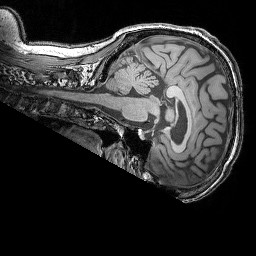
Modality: T1w
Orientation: sagittal
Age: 67
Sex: female
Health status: ill
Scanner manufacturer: siemens
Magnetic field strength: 3 T
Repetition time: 1.75 s
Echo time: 0.00418 s